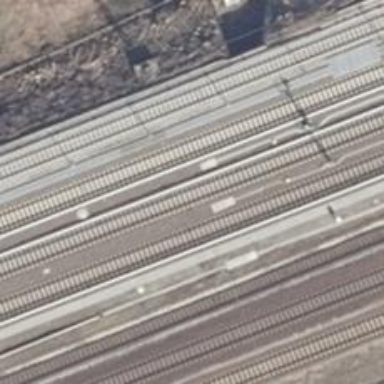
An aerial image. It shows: Railway signal.